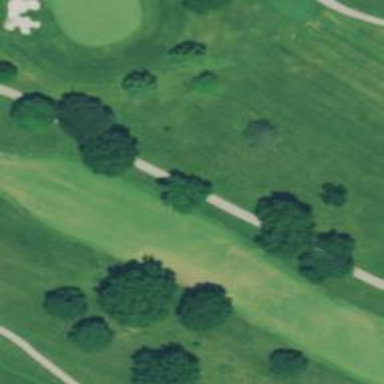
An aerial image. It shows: Golf hole.